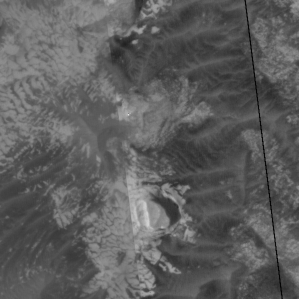
Label: non_frost